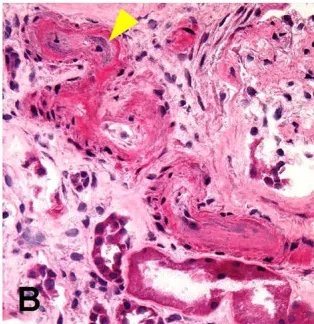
Biopsy findings in patient 2 with diabetic retinopathy and nephropathy treated with bevacizumab and subsequent thrombotic microangiopathy. (B) Examination of hematoxylin-eosin (H&E)-stained sections from the frozen tissue demonstrated that the fibrin staining corresponded with changes of arteriopathy, including mucoid intimal thickening (arrowhead) and considerable luminal narrowing, consistent with acute thrombotic microangiopathy (400x).
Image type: pathology (h&e)